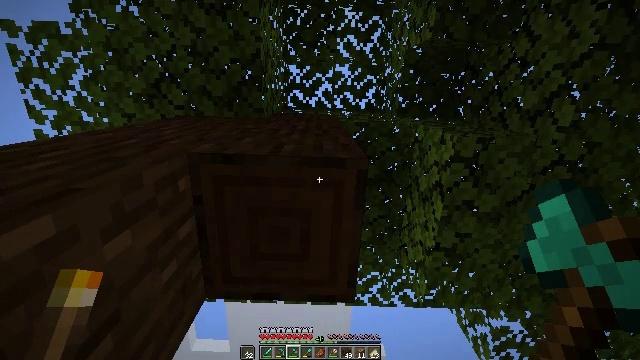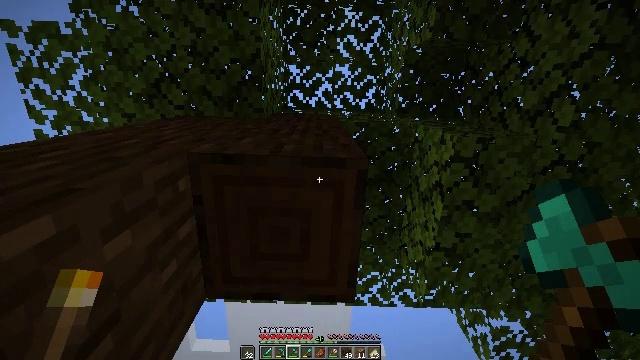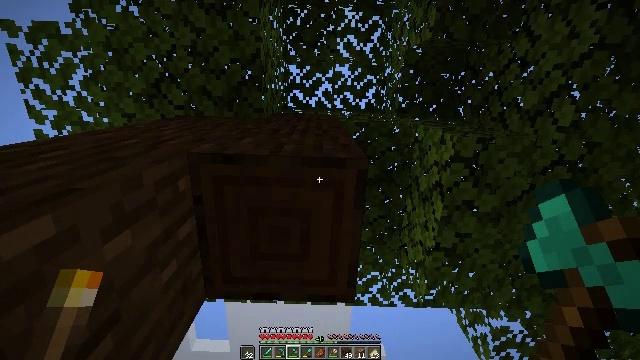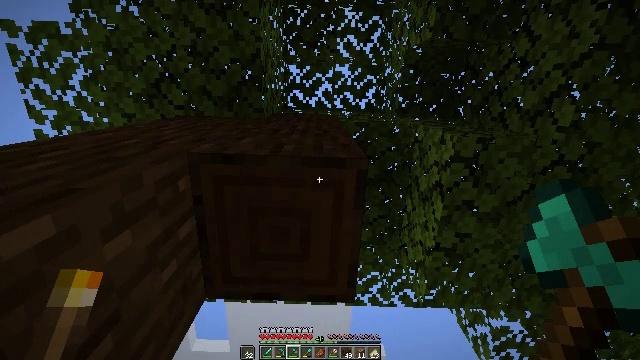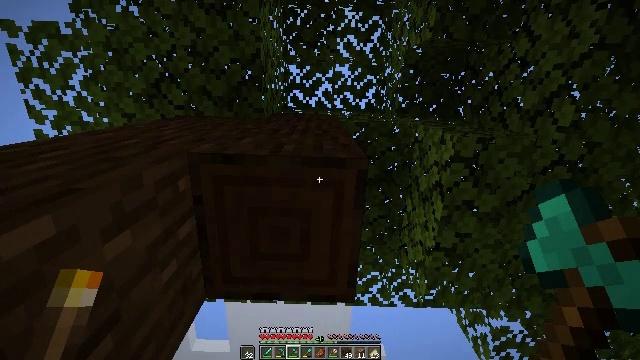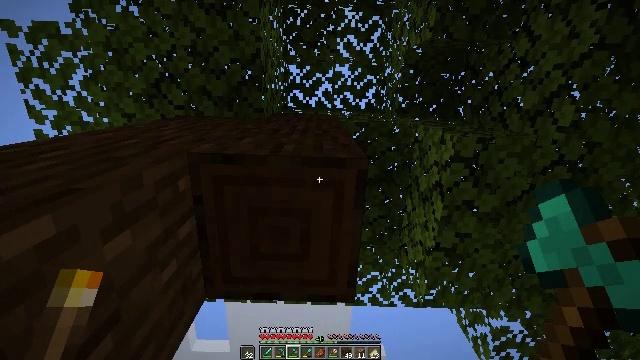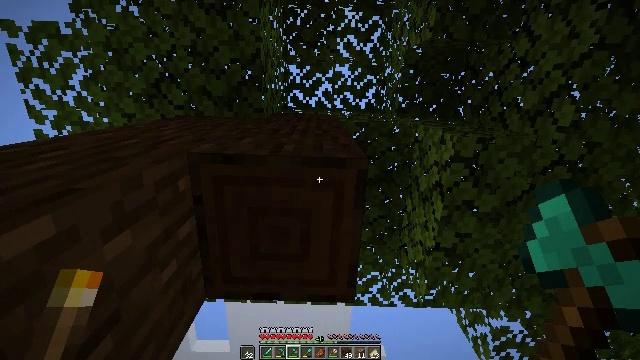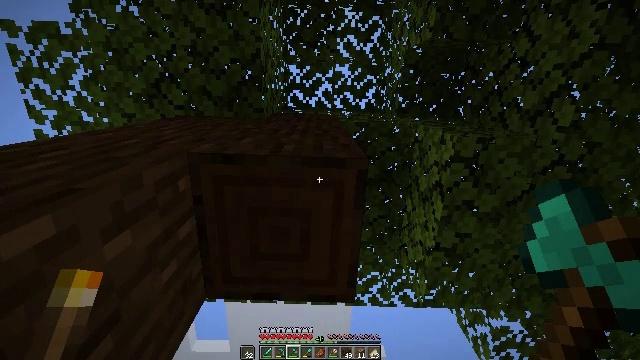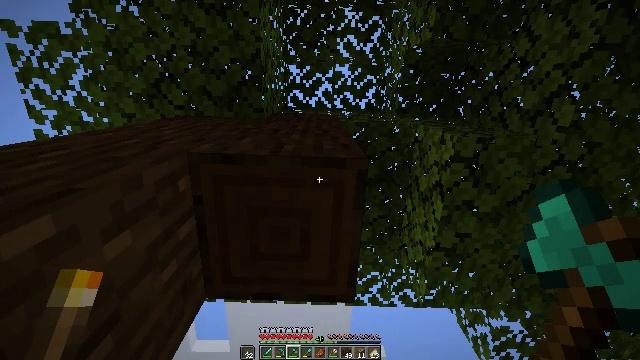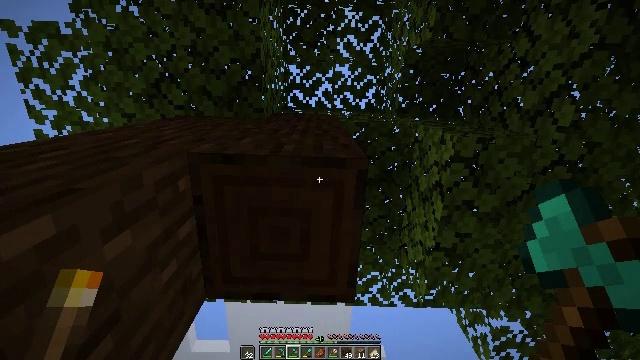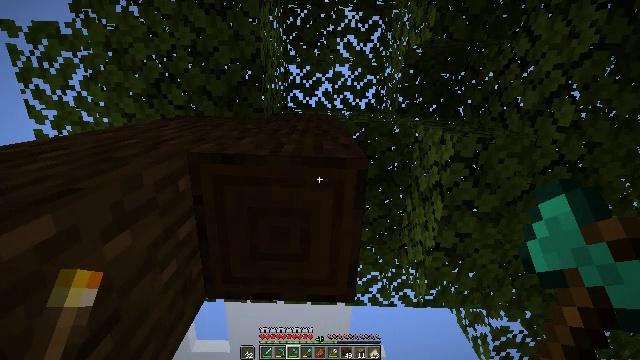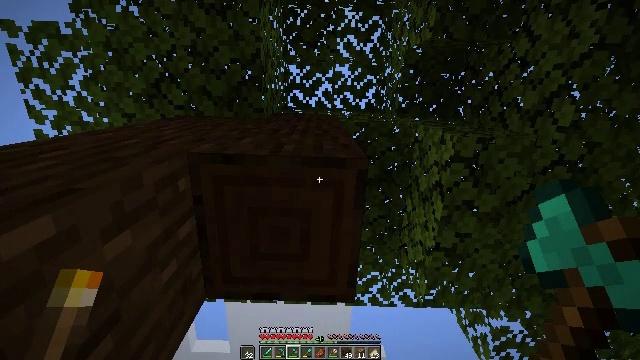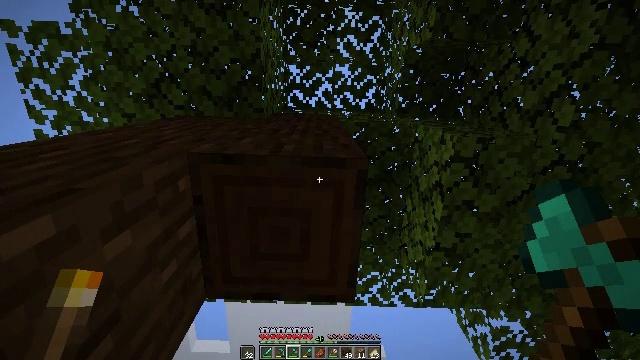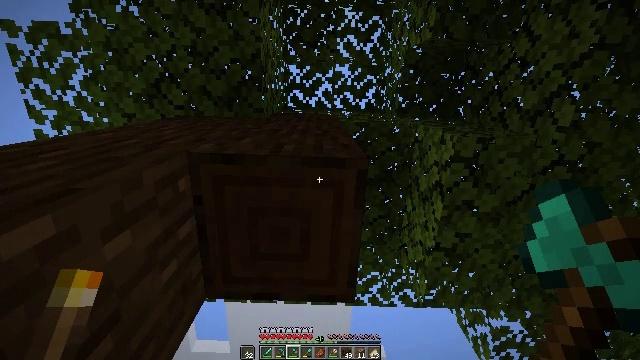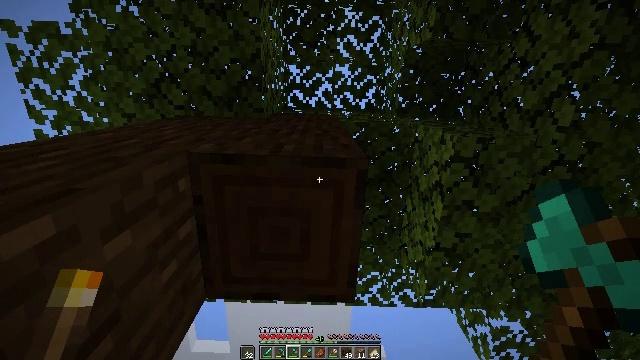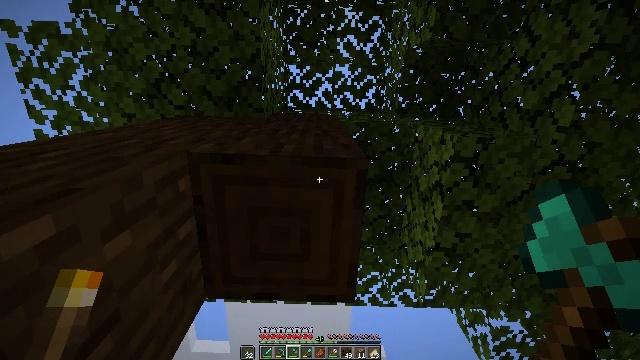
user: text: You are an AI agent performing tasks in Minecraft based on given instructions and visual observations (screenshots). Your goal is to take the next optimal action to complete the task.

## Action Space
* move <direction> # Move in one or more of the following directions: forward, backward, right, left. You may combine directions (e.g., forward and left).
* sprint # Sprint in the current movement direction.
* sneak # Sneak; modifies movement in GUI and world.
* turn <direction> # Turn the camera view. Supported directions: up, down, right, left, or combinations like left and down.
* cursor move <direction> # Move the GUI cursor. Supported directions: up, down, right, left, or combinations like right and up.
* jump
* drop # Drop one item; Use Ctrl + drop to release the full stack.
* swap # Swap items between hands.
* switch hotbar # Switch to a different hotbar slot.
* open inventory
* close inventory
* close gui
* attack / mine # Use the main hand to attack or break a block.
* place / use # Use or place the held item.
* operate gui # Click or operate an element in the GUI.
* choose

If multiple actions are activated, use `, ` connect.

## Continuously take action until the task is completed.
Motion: motion action
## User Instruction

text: Break the dark oak log in the forest.
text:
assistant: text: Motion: no_op
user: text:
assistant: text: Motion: no_op
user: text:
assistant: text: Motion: no_op
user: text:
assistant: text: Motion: no_op
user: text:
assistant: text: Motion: no_op
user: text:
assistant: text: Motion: no_op
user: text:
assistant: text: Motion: no_op
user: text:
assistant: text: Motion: no_op
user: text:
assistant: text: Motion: no_op
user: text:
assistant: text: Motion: no_op
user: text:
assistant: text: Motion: no_op
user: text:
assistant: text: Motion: no_op
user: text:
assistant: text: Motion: no_op
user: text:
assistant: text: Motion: no_op
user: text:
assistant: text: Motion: no_op
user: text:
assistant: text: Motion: no_op
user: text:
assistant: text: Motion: no_op
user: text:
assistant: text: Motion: no_op
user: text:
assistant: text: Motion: no_op
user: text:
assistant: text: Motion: no_op
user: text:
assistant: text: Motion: no_op
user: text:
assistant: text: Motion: no_op
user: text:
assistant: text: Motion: no_op
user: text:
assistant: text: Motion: no_op
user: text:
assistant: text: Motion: no_op
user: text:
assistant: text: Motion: no_op
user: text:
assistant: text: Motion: no_op
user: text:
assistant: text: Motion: no_op
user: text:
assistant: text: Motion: no_op
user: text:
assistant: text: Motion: no_op